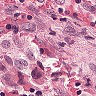
Metastatic tissue present: no